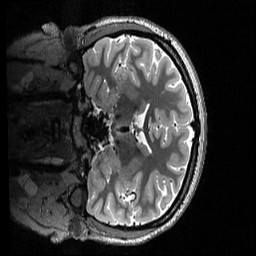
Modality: T2w
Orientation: coronal
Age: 20
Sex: female
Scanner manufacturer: siemens
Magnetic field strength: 3 T
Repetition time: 3.2 s
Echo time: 0.566 s